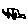
Label: car